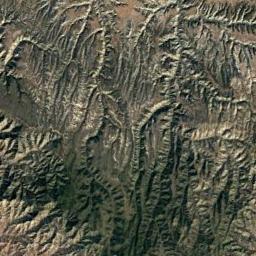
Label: mountain